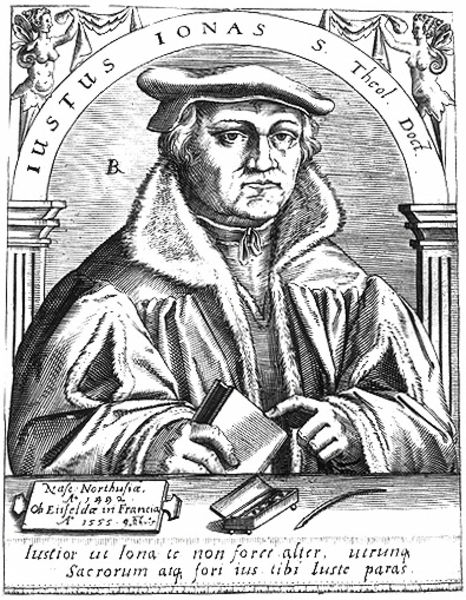
Titel: Bildnis des Justus Jonas
Künstler: Matthaeus (d.Ä.) Becker
Institution: (Seriendruck)
Schlagwörter: feder, hand, mann, weiß, frauen, finger, grau, hut, mund, nase, pfeiler, schwarz, skizze, stirn, säule, säulen, tisch, zeichnung, blick, malerei, schleife, hemd, jacke, kappe, mütze, architektur, augen, bibel, falten, gesicht, knoten, kragen, mensch, pelz, rahmen, ärmel, bildnis, hals, herr, hände, portrait, porträt, vorhang, gewand, haare, mantel, schnur, blatt, brustbild, kinn, lippen, locken, ohren, renaissance, schultern, engel, fell, holzschnitt, schrift, wangen, bogen, grafik, graphik, ausdruck, pilaster, figuren, rundbogen, tafel, inschrift, lesen, robe, zeigen, revers, bögen, name, tusche, arkade, buch, religion, druck, schnitt, monogramm, radierung, stich, schwarzweiß, text, schachtel, stift, tinte, kapitelle, kapitell, einband, ecken, barett, pelzkragen, buchrücken, etui, mittelalter, wams, luther, kanneluren, gelehrter, zeilen, dürer, deuten, kupferstich, fraktur, kästchen, doktor, verziehrung, latein, lateinisch, umschrift, han, albrecht, theologe, hermen, doctor, theo, pels, jonas, theologie, justus, iustior, iustus, b, h#nde, ionas, pelzu, justus jonas, ribe, ohrten, kinnp, schreffur